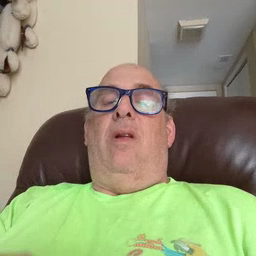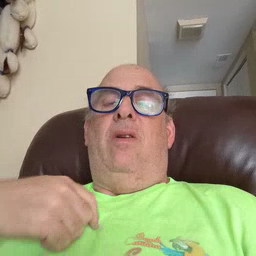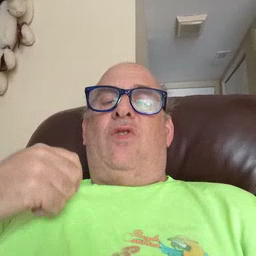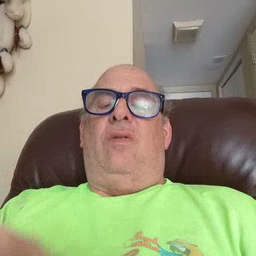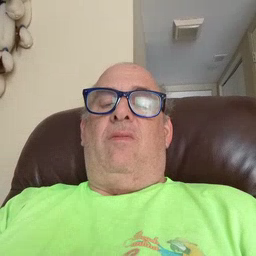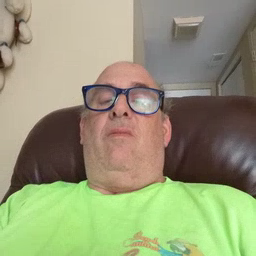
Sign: shirt